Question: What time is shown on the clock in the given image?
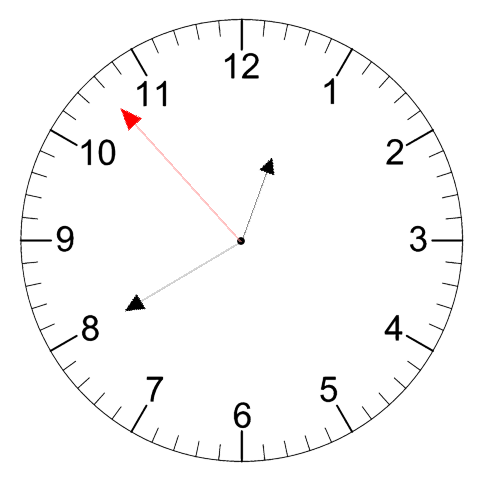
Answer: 12:39:53